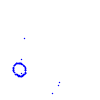
Particle: proton